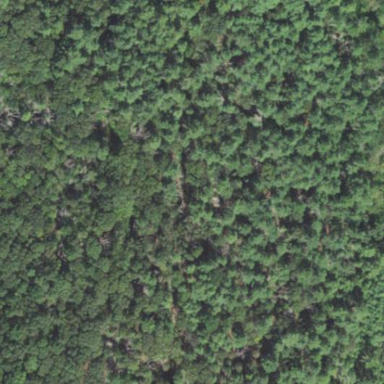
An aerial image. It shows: Woodland with needle-leaved trees.